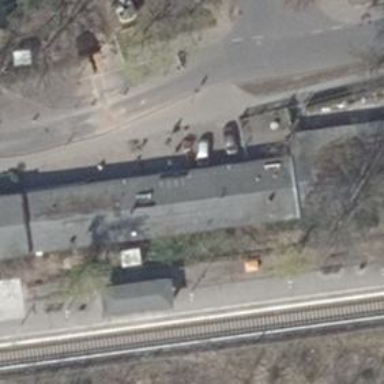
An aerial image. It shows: Pub.